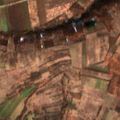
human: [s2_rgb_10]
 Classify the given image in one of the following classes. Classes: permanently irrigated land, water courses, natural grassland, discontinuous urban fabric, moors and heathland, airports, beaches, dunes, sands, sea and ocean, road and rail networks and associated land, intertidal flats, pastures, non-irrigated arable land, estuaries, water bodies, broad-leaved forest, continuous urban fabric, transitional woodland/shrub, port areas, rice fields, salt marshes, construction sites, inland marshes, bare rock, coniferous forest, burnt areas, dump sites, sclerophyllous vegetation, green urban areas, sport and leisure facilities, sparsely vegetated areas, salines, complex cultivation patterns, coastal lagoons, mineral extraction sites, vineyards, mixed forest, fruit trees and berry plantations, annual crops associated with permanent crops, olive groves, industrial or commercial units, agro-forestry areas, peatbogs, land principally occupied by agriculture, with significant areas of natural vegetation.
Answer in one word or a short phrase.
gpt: non-irrigated arable land, complex cultivation patterns, land principally occupied by agriculture, with significant areas of natural vegetation, broad-leaved forest